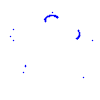
Particle: proton